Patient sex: F
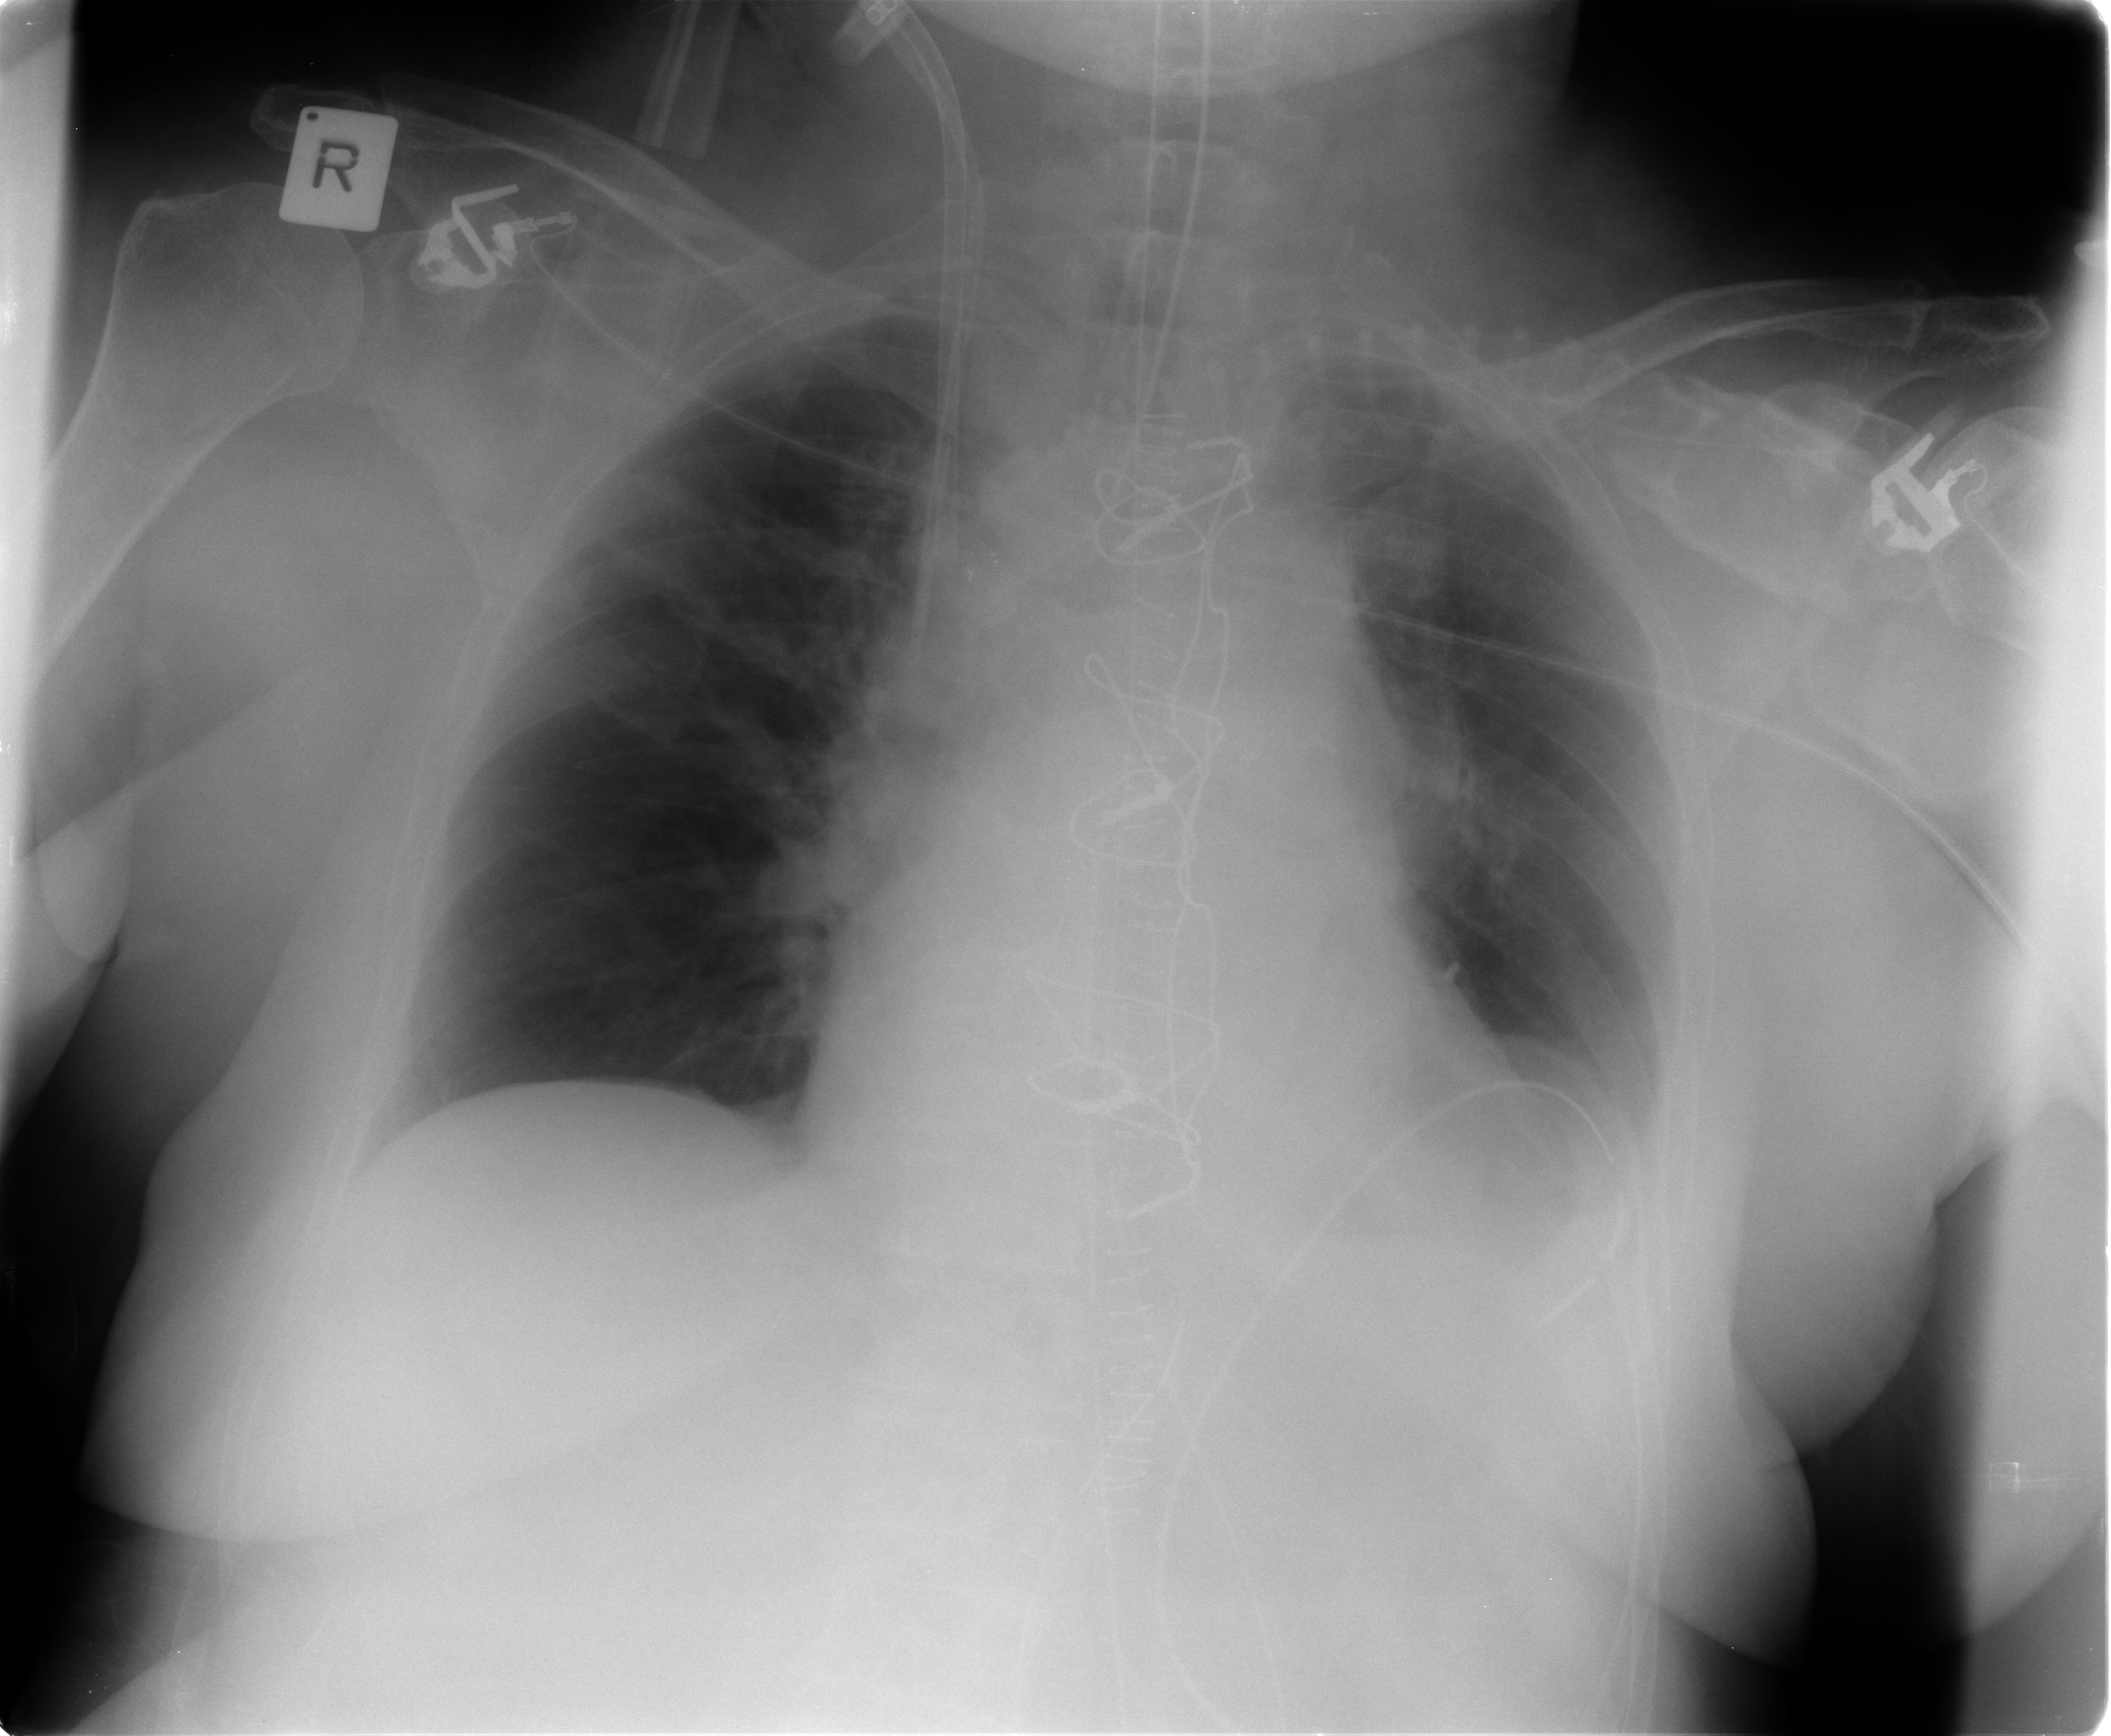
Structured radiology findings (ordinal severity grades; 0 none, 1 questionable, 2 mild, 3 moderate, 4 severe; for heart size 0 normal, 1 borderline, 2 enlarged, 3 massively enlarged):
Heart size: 2
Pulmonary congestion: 0
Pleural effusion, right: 0
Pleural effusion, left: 2
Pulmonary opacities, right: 0
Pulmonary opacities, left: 0
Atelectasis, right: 2
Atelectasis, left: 2